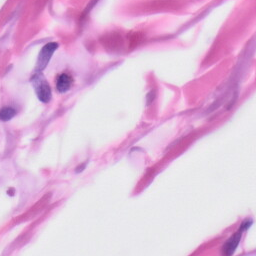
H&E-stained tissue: Skin